Field crop: maize
Growth stage: 2
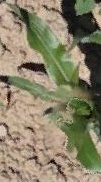
Species: maize